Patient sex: M
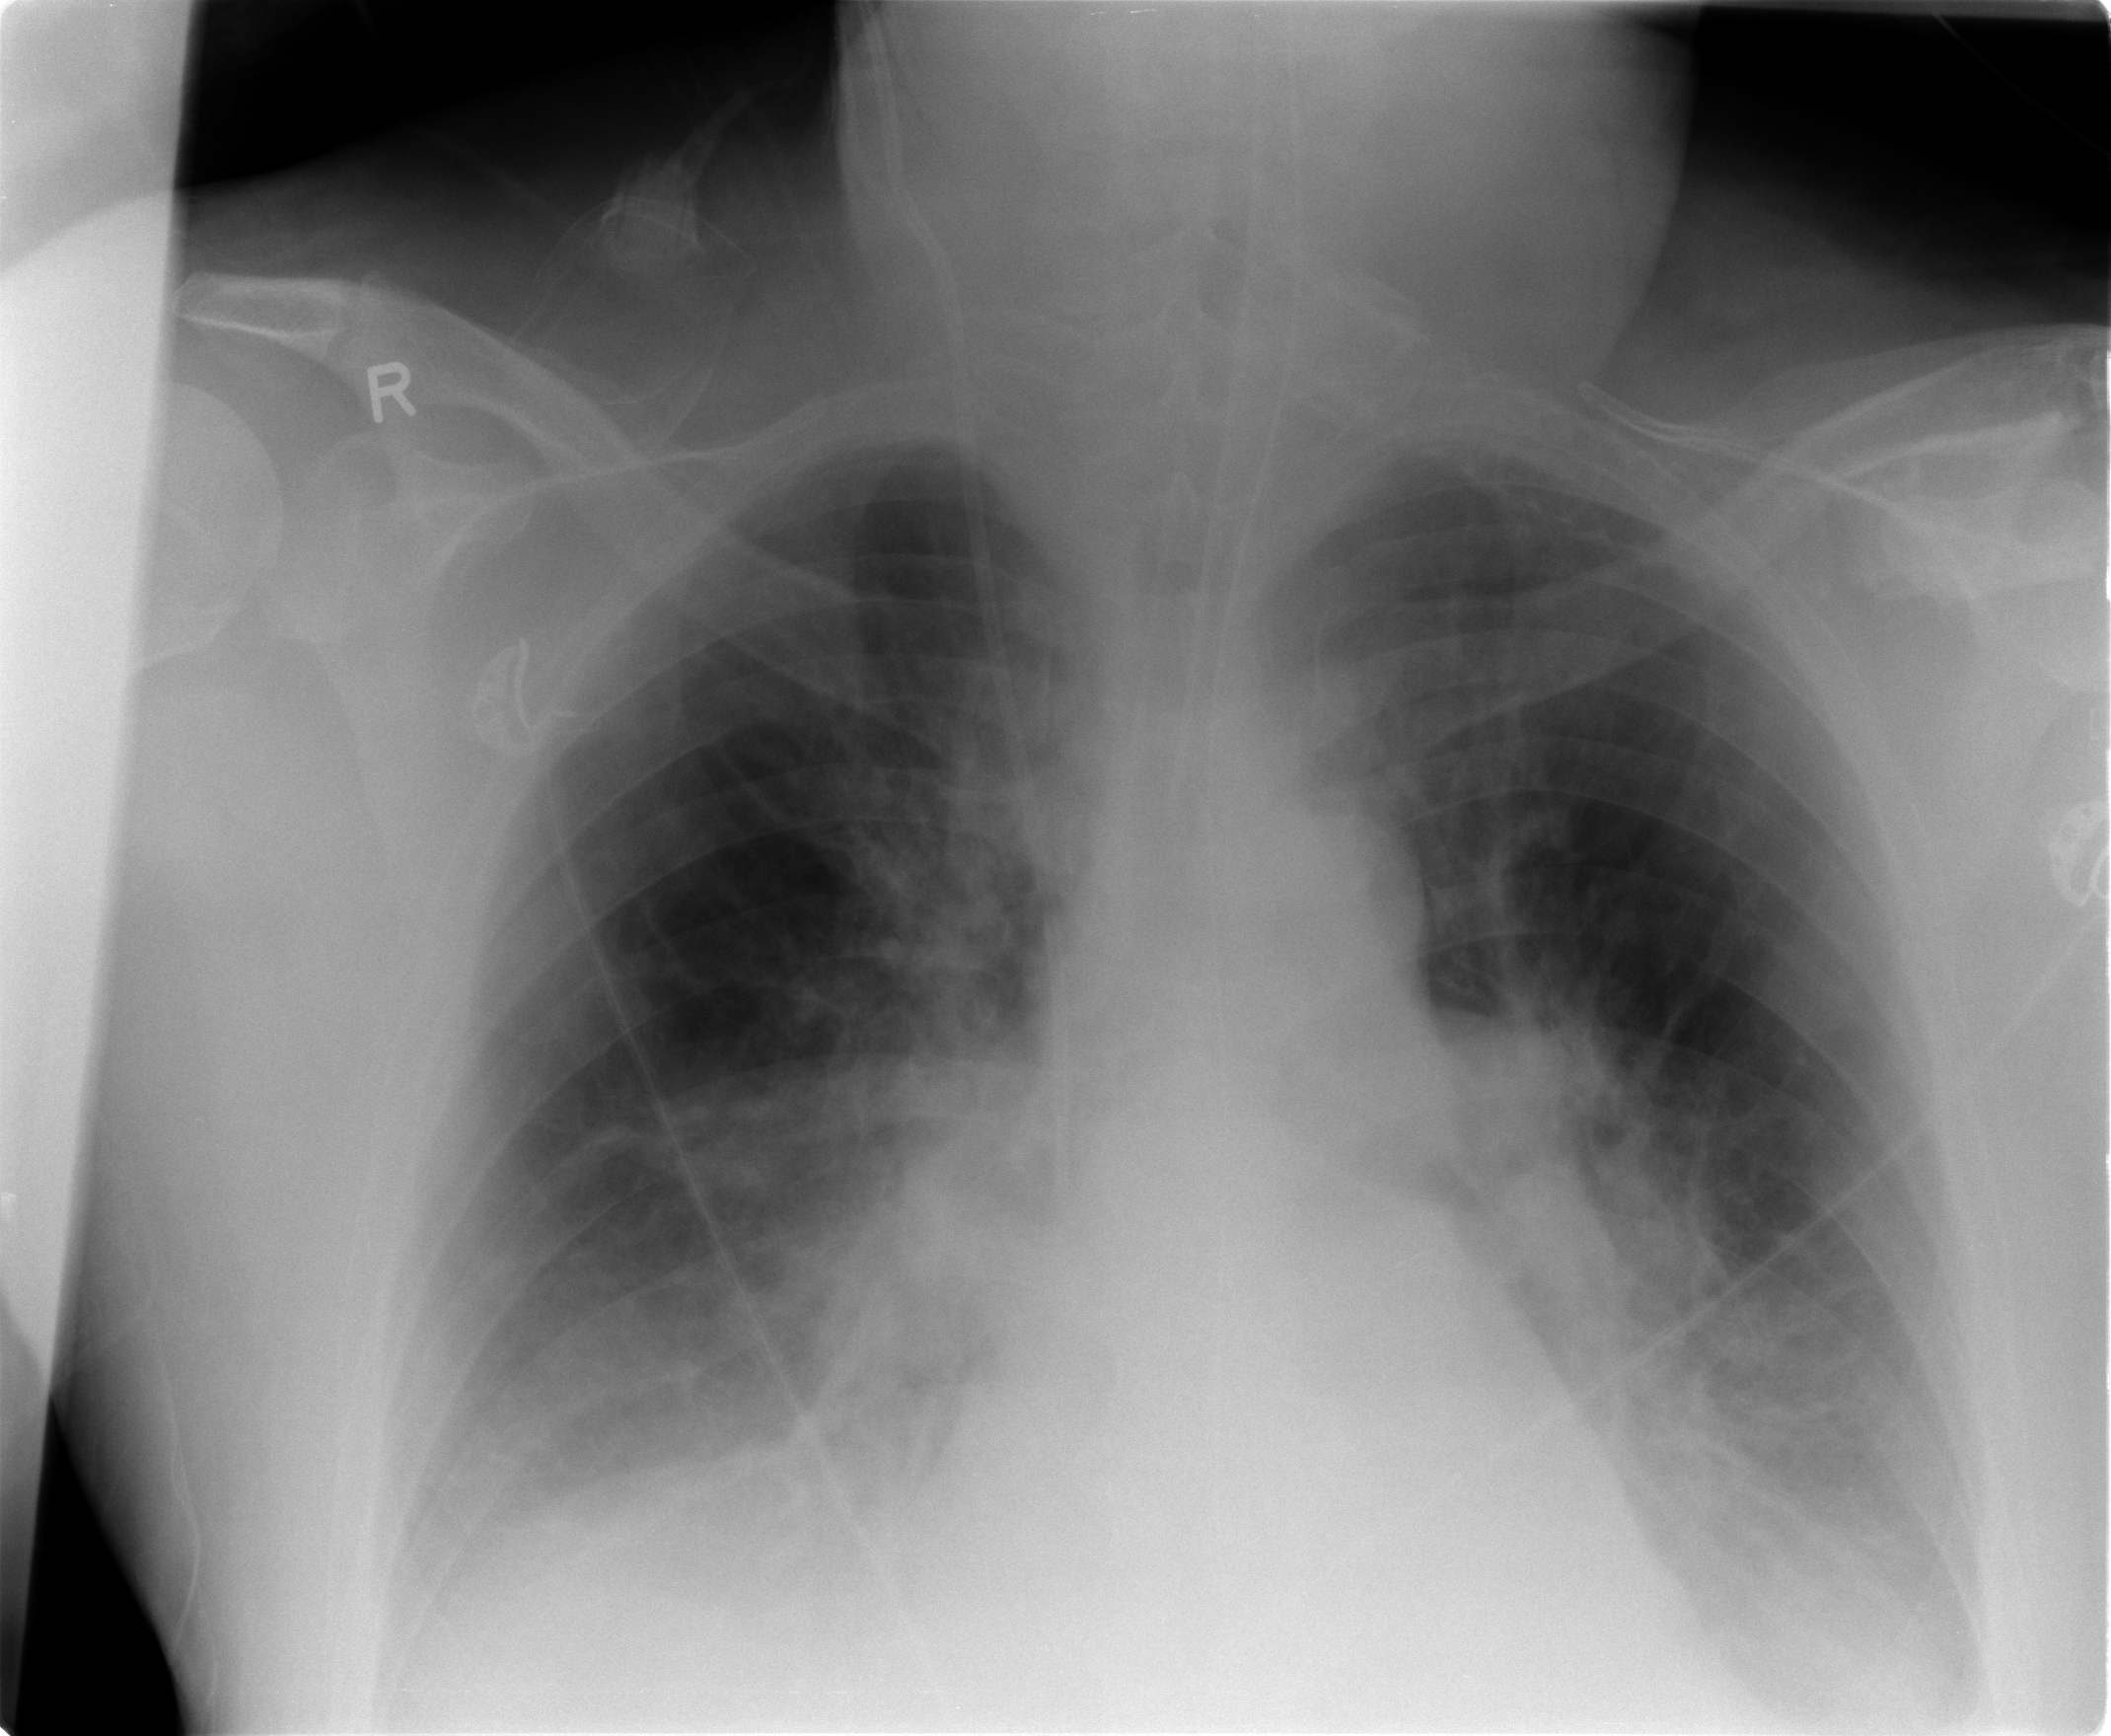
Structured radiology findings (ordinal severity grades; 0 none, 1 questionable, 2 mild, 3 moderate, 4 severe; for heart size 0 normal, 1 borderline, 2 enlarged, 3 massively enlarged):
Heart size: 0
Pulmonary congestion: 2
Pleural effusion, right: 1
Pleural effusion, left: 2
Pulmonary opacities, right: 1
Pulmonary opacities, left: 2
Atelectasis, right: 2
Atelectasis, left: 2